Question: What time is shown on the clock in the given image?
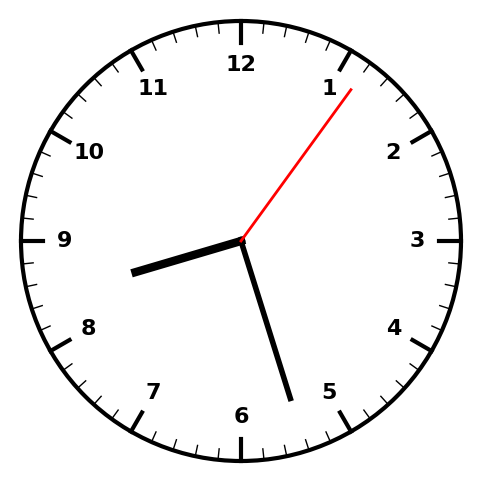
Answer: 08:27:06